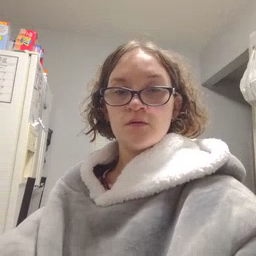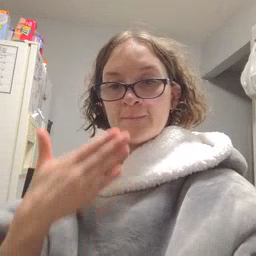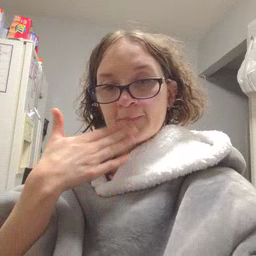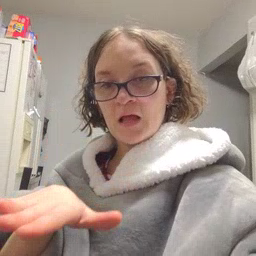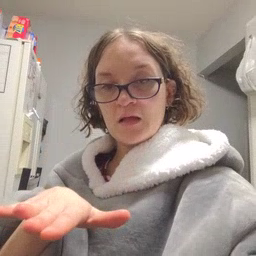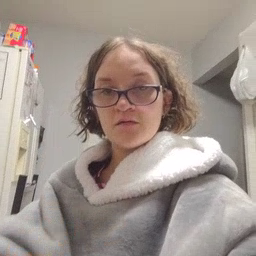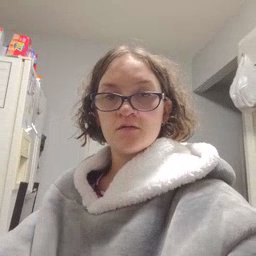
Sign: bad